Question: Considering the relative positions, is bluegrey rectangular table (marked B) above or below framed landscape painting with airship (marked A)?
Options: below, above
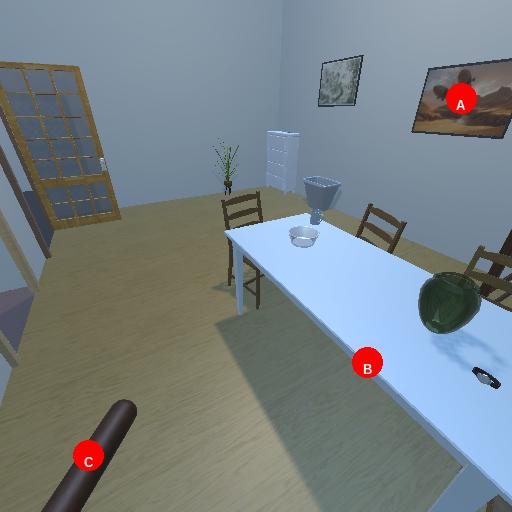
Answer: below